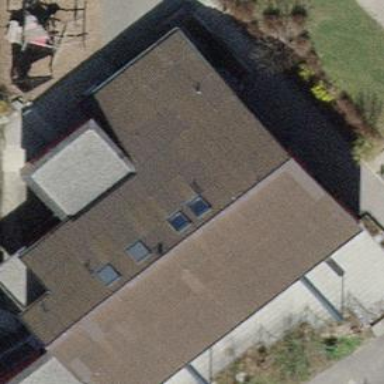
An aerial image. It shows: Kindergarten building.